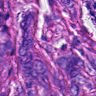
Metastatic tissue present: yes